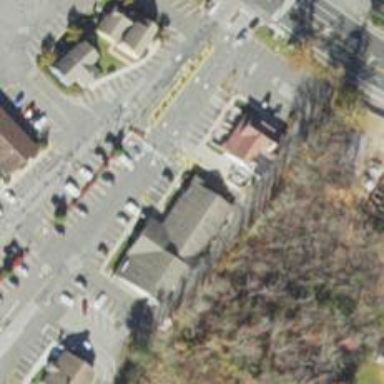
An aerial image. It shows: Post office.